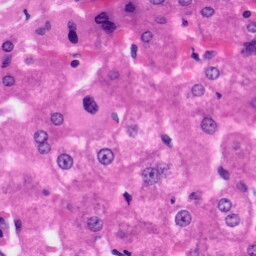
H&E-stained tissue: Liver